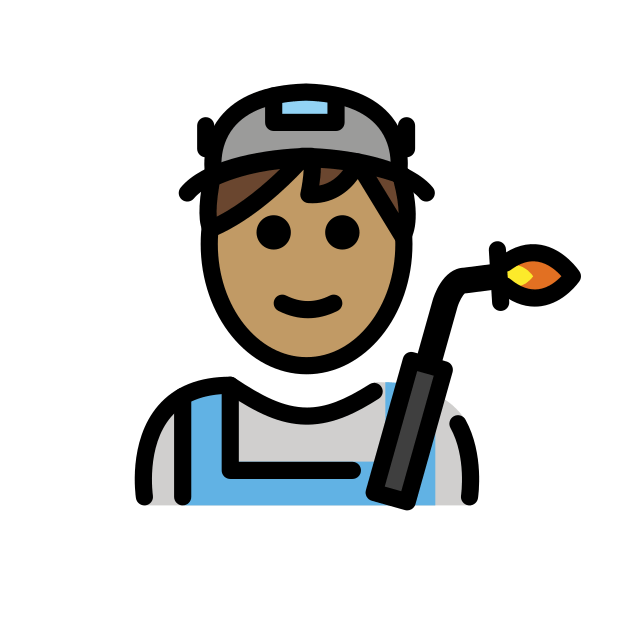
factory worker: medium skin tone